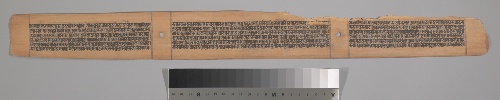
Date: ca. 1090
Object type: Folio
Classification: Paintings
Medium: Ink and color on palm leaf
Culture: India (Bengal) or Bangladesh
Period: Pala period
Dimensions: H. 2 3/16 in. (5.6 cm); L. 22 3/16 in. (56.4 cm)
Department: Asian Art
Credit line: Purchase, Francis M. Weld Gift, 1952
Accession year: 1952
Repository: Metropolitan Museum of Art, New York, NY